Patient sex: F
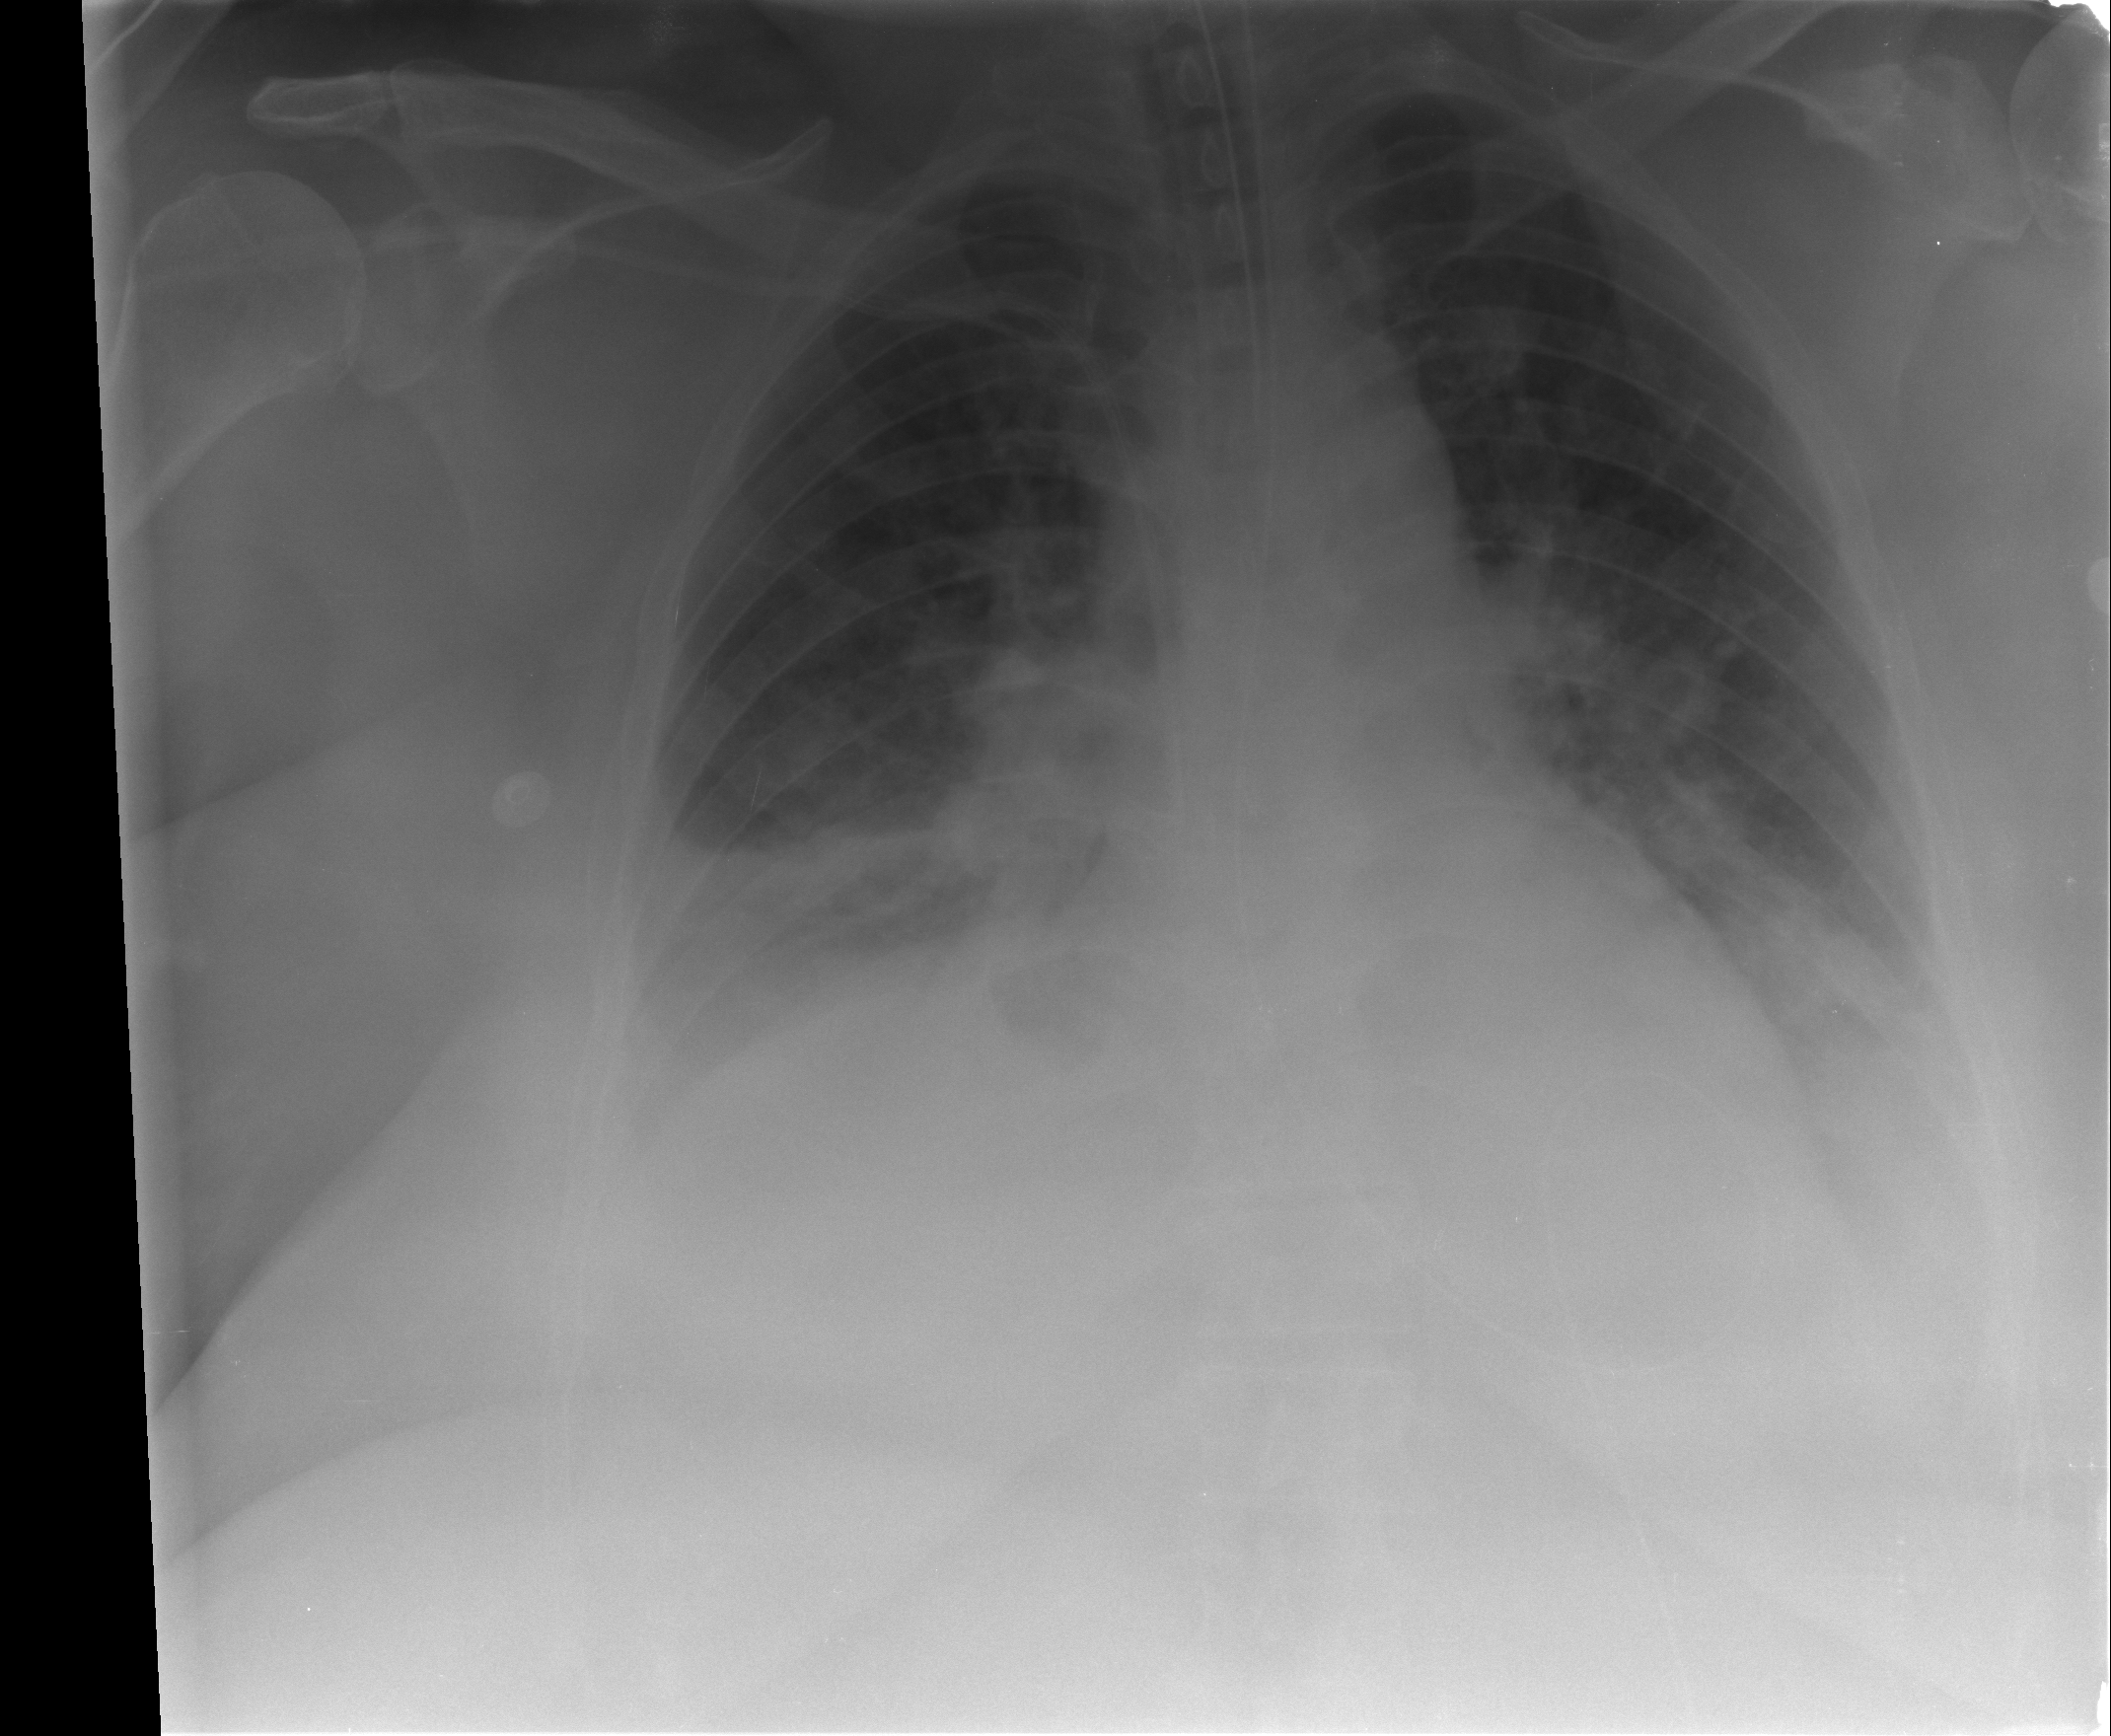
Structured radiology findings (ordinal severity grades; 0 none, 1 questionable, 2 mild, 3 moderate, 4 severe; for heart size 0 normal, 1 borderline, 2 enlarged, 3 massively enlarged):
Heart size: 0
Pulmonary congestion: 2
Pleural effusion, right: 3
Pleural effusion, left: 2
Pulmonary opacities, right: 2
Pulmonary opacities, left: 2
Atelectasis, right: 2
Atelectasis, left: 2